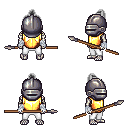
a pixel art fantasy rpg character, male body template, skeleton, gold chest armor, white pants, gray short topknot hairstyle, metal helm, white cloth bandages, spear, four views (front, back, left, right), 2x2 character sprite sheet, small pixel art, hard edges, no anti-aliasing